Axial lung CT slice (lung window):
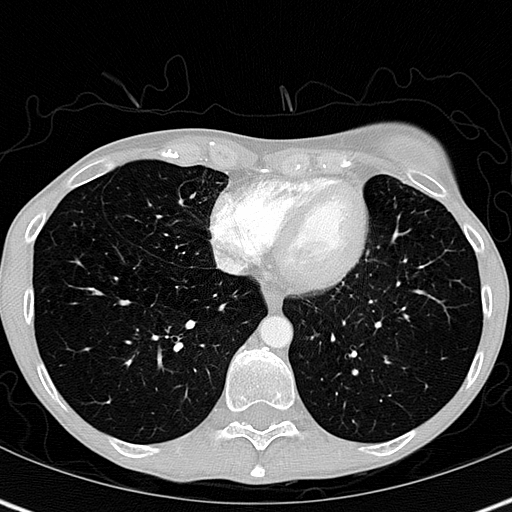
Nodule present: no